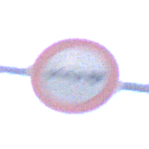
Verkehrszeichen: VerbotPersonenkraftwagenMitAnhaenger
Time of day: MorningAfternoon
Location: Outdoor (Urban)
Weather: PartlyCloudy
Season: NotSpecified
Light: Natural